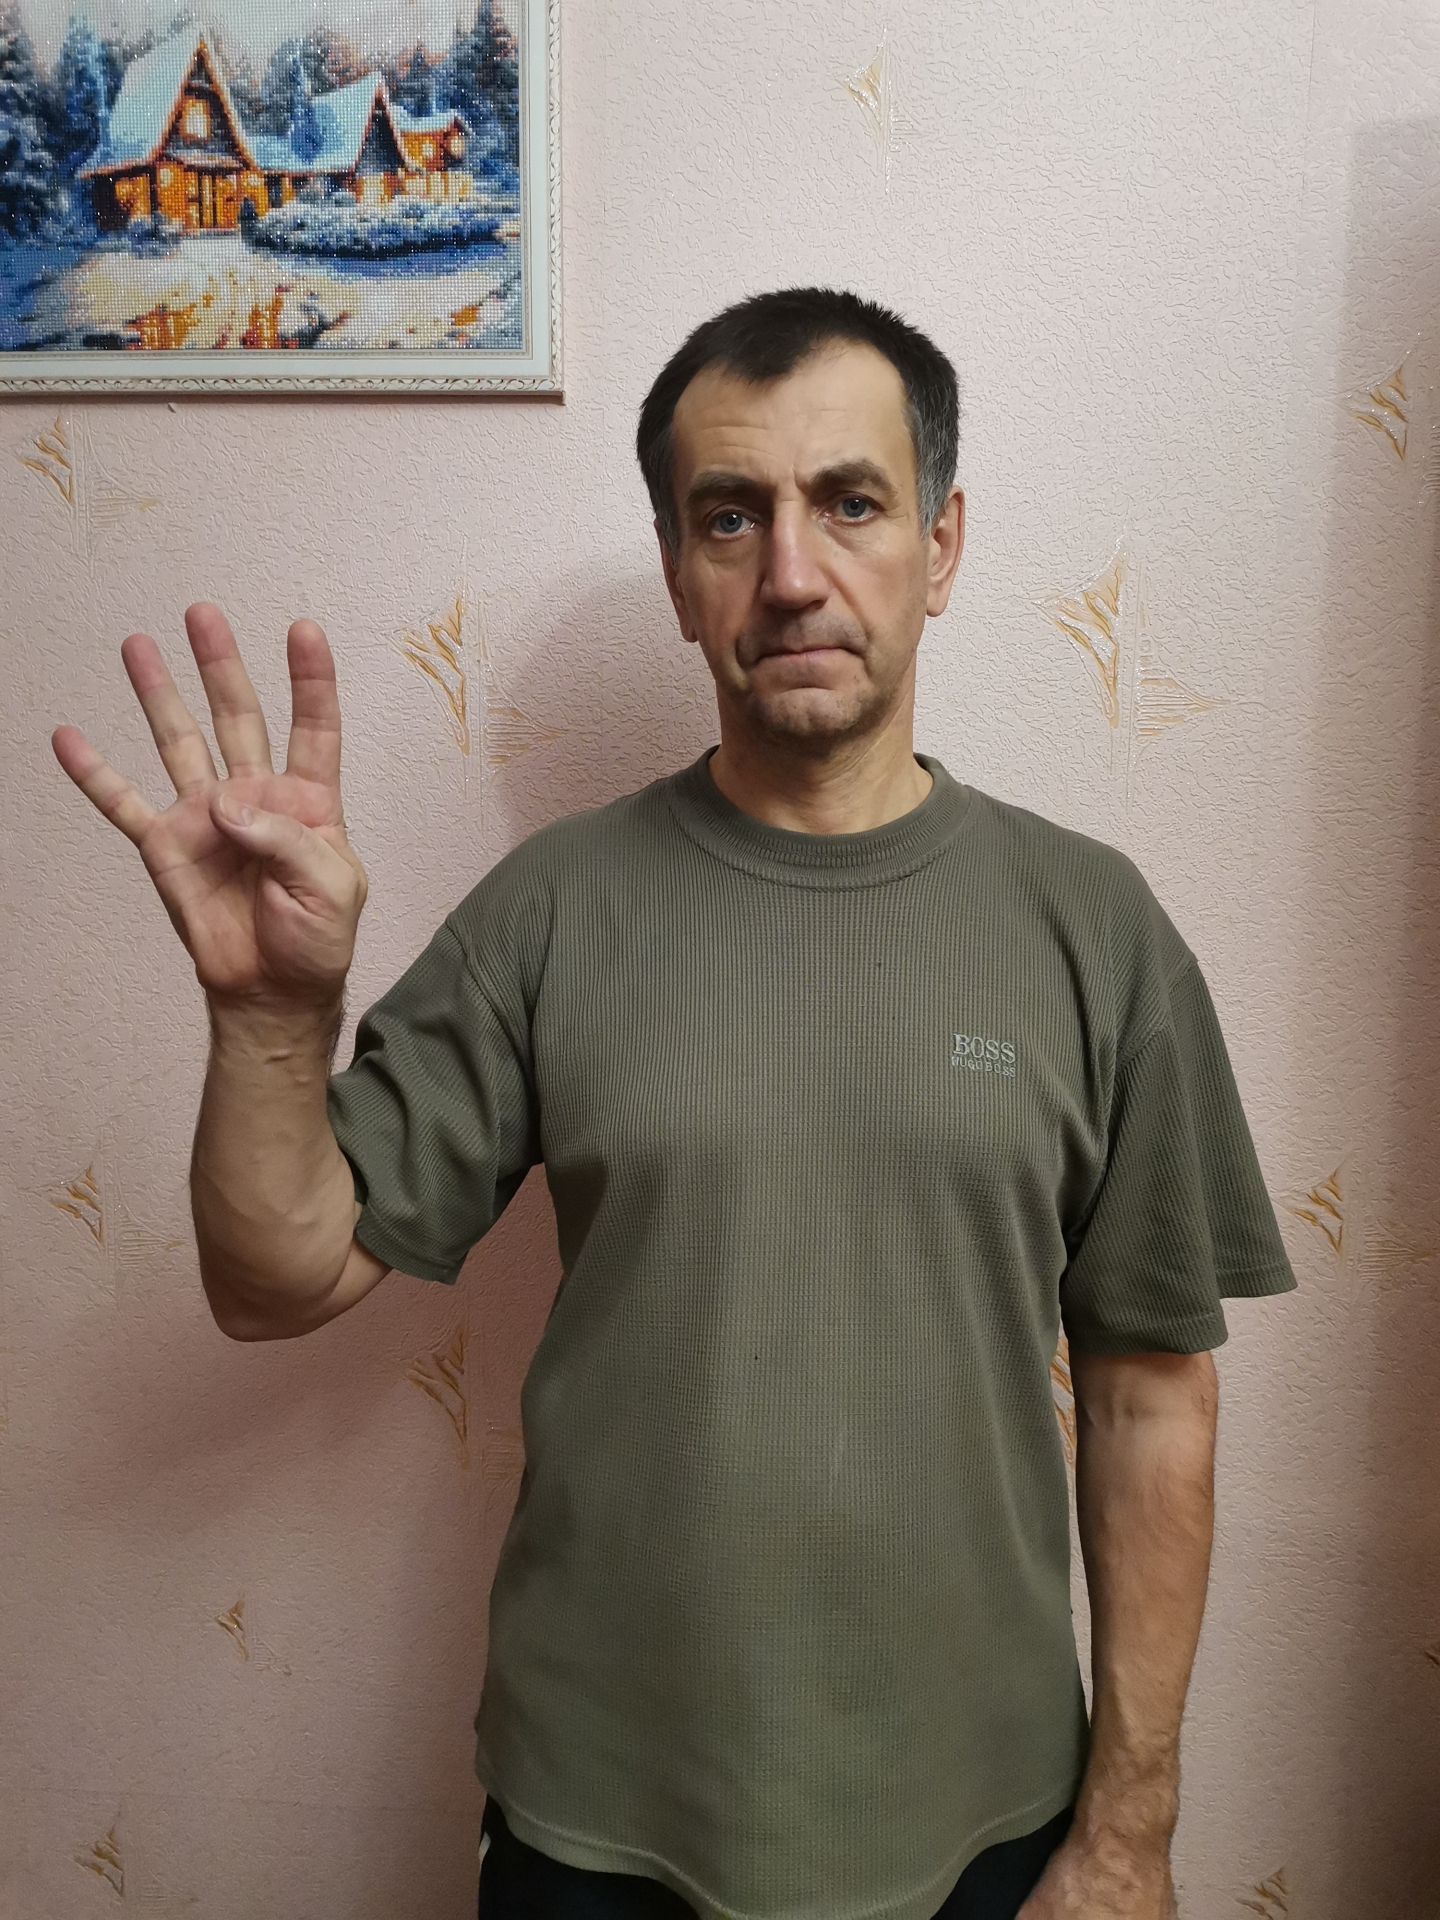
Label: clear